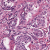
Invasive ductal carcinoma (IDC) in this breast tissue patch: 1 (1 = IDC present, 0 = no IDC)